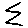
Label: zigzag